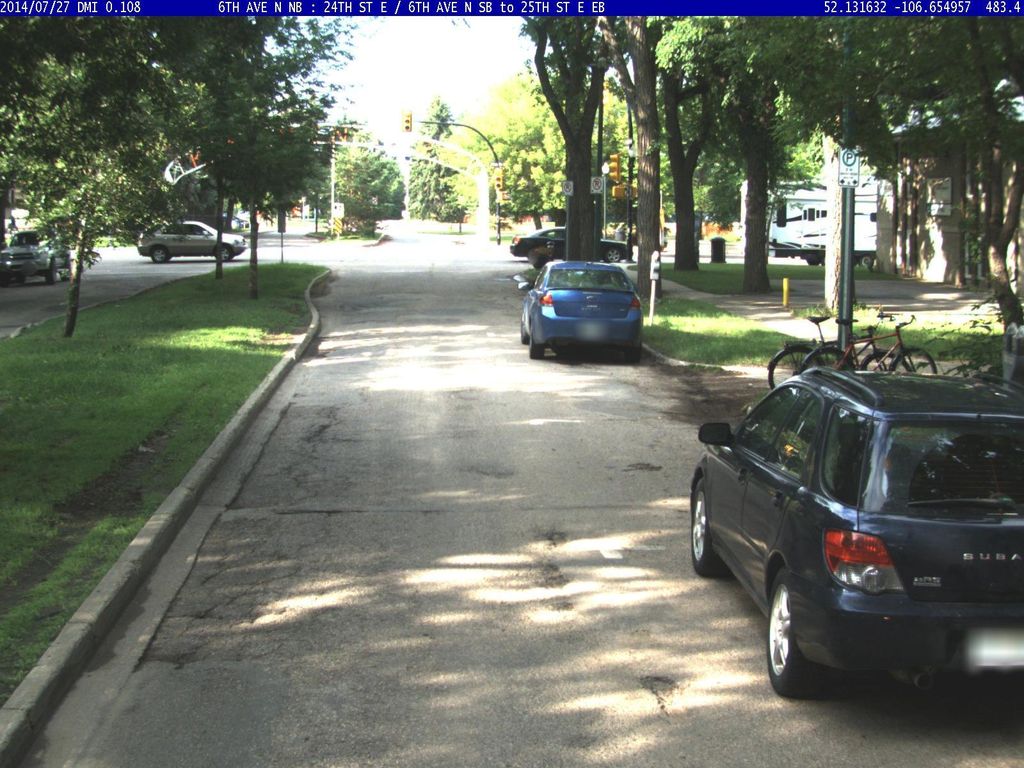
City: saskatoon